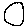
Label: circle